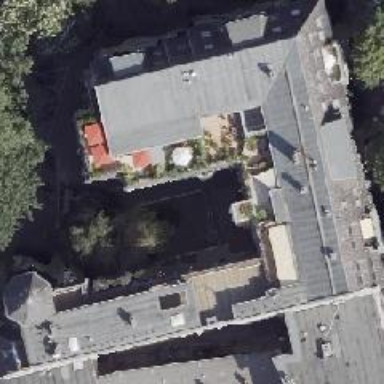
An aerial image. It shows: Unique quadruple saltbox-shaped roof outlines building with multiple apartments.